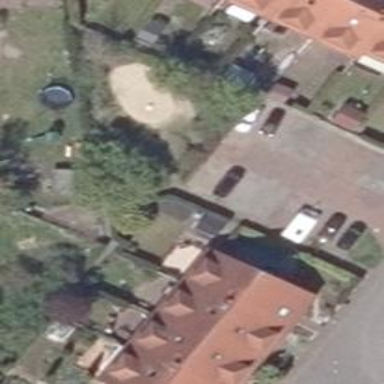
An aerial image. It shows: Playground with springy equipment.